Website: lowes
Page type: billing-address
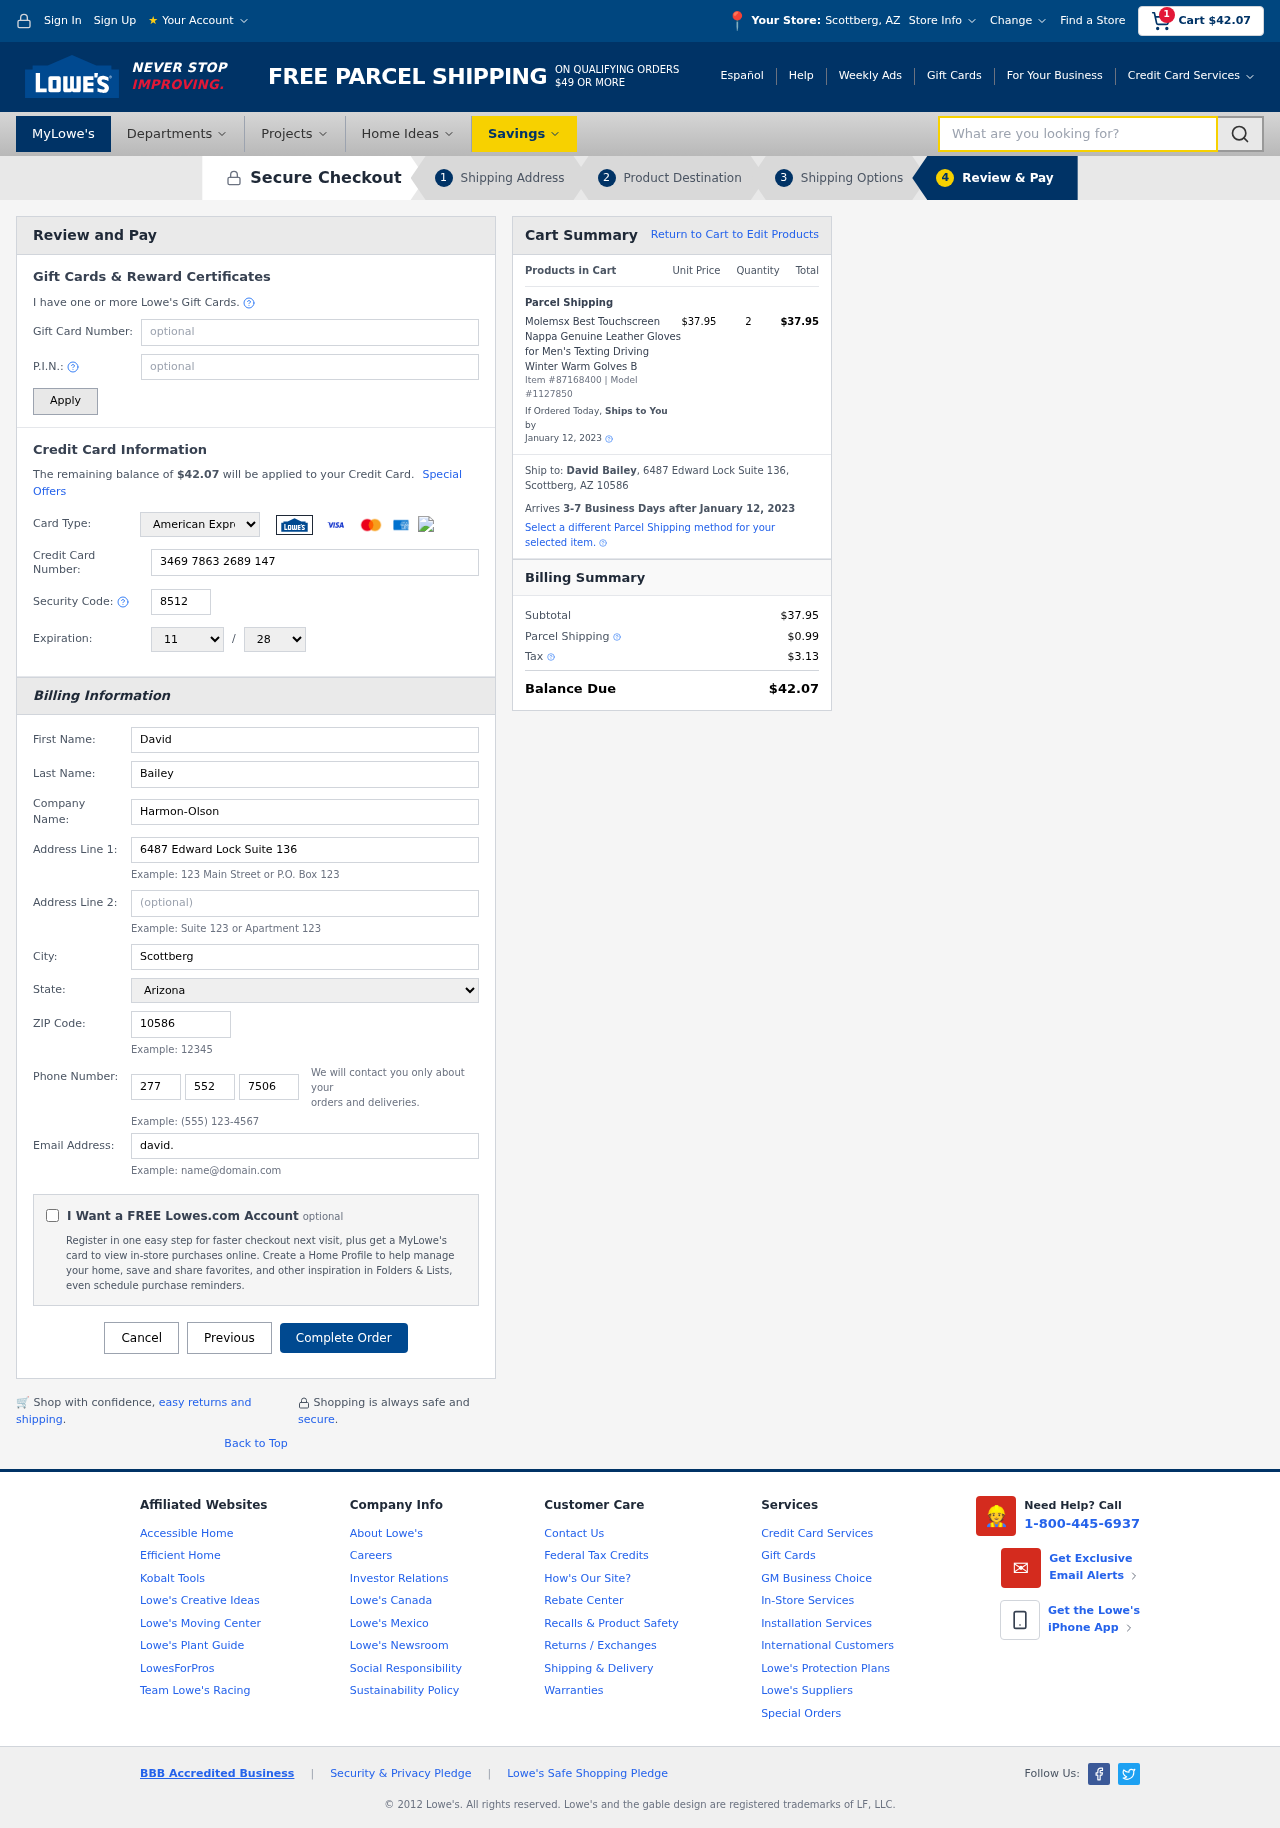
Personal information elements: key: PII_CARD_CVV
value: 8512
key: PII_CARD_EXPIRY_MONTH
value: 11
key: PII_CARD_EXPIRY_YEAR
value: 28
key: PII_CARD_NUMBER
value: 3469 7863 2689 147
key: PII_CARD_TYPE
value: American Express
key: PII_CITY
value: Scottberg
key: PII_CITY_STATE
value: Scottberg, AZ
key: PII_COMPANY
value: Harmon-Olson
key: PII_EMAIL
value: david.bailey@yahoo.com
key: PII_FIRSTNAME
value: David
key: PII_FULLNAME
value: David Bailey
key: PII_LASTNAME
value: Bailey
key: PII_PHONE_AREA
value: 277
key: PII_PHONE_PREFIX
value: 552
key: PII_PHONE_SUFFIX
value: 7506
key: PII_POSTCODE
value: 10586
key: PII_STATE
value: Arizona
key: PII_STREET
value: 6487 Edward Lock Suite 136
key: PII_CITY_STATE_ZIP
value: Scottberg, AZ 10586
Product elements: key: PRODUCT1_NAME
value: Molemsx Best Touchscreen Nappa Genuine Leather Gloves for Men's Texting Driving Winter Warm Golves B
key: PRODUCT1_PRICE
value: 37.95
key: PRODUCT1_QUANTITY
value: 2
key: PRODUCT_ITEM_NUMBER
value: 87168400
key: PRODUCT_MODEL_NUMBER
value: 1127850
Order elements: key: ORDER_SUBTOTAL
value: $42.07
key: ORDER_TOTAL
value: $42.07
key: ORDER_SHIPPING_DATE
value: January 12, 2023
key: ORDER_SUBTOTAL
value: $37.95
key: ORDER_DELIVERY_DATE
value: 3-7 Business Days after January 12, 2023
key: ORDER_SHIPPING_DATE2
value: January 12, 2023
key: ORDER_SUBTOTAL2
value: $37.95
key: ORDER_SHIPPING_COST
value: $0.99
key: ORDER_TAX
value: $3.13
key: ORDER_TOTAL2
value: $42.07
Search elements: key: HEADER_SEARCH
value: What are you looking for?